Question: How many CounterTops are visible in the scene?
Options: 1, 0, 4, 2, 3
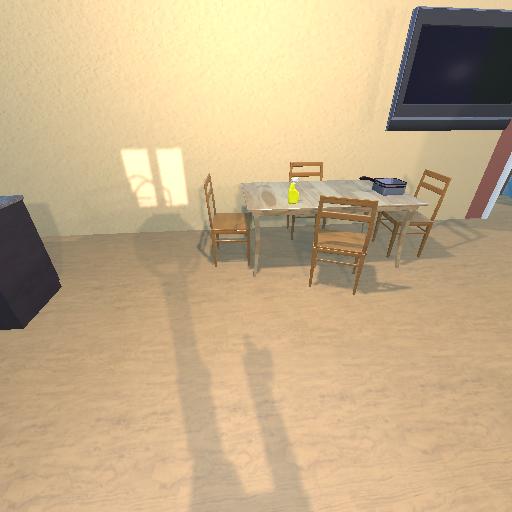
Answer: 1